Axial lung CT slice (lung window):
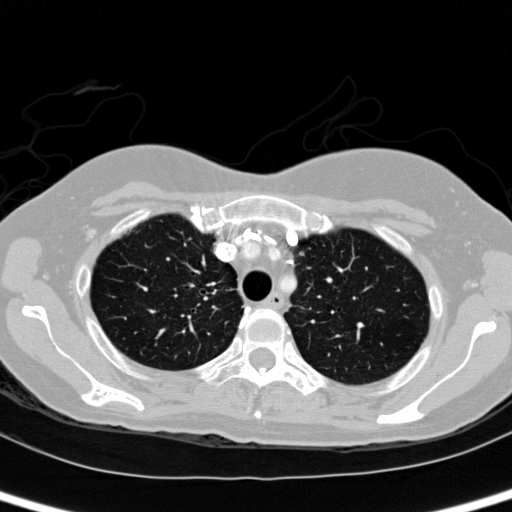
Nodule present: no